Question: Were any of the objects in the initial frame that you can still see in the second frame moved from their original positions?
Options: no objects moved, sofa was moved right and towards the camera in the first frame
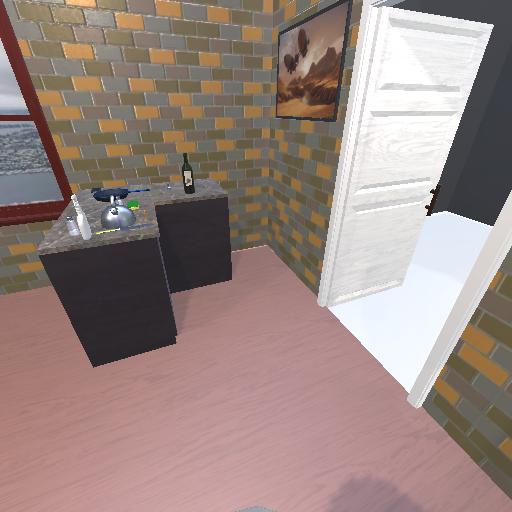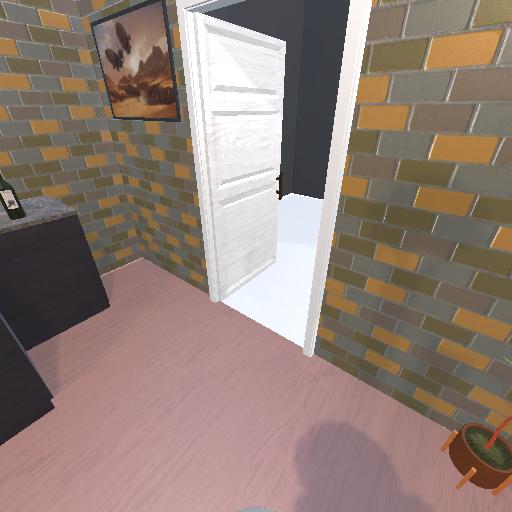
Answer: no objects moved